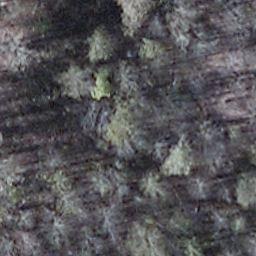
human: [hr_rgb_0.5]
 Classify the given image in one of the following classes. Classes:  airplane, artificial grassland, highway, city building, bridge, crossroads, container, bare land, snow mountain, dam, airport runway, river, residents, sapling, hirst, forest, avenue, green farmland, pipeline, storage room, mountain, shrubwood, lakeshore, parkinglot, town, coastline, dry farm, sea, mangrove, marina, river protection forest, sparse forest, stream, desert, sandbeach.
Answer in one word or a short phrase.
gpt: shrubwood